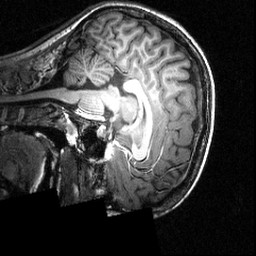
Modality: T1w
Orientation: sagittal
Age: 16
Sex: female
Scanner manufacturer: siemens
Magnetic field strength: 3.951 T
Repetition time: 1.5 s
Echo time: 0.00335 s